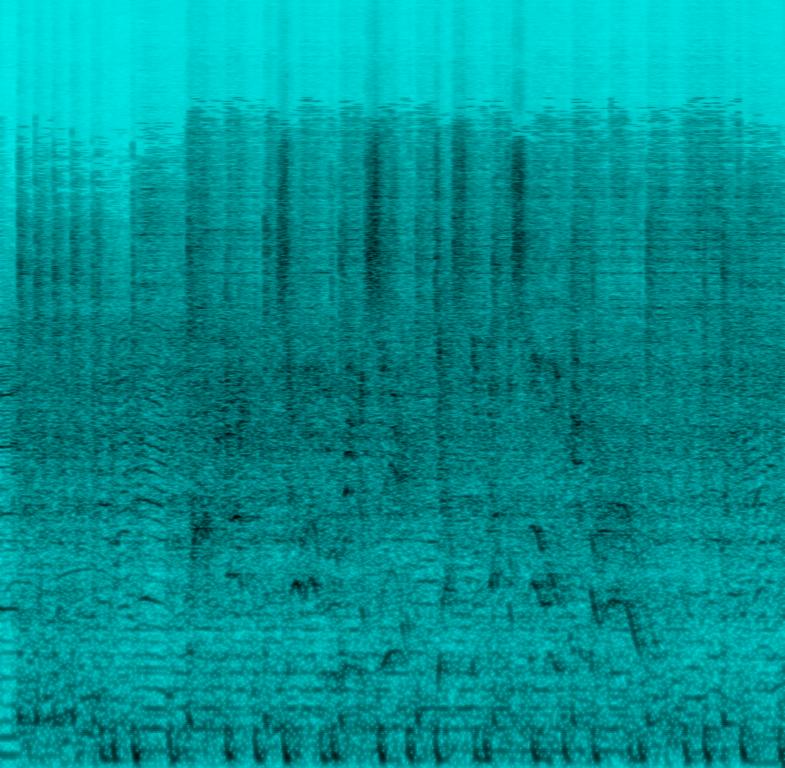
This heavy metal song features a male voice singing the main melody. This is accompanied by aggressive percussion playing in common time. The distortion guitar plays power chords with a galloping rhythm. The gallop is ended with an ascending lick. The bass follows the same pattern as the distortion guitar but plays only the root notes of the chords. This song is upbeat. The quality of the audio is low. This song can be used when a wrestler enters the WWE arena.